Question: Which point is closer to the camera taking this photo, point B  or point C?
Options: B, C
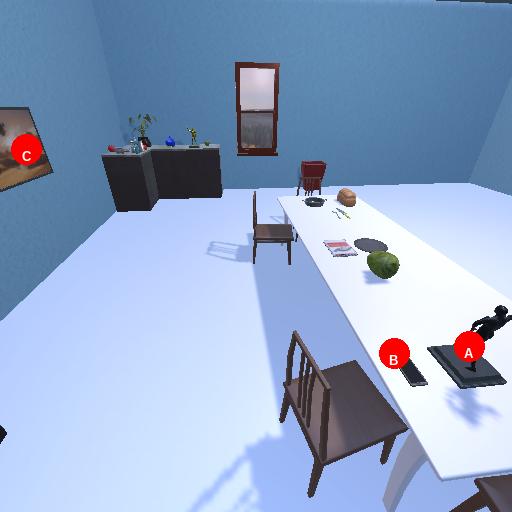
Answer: B